Current action and preconditions to check: trajectory_clear

Your task: For each precondition in the list above, predict whether it will hold at this action.

Consider the current scene as observed from the mobile robot's camera, and analyze the predicted future states of all dynamic agents (e.g., people, animals, vehicles, or any moving entities) within the NEXT SECOND.

IMPORTANT: Only answer "very likely" if you are absolutely certain—based on strong, clear evidence—that a dynamic agent will violate the precondition in the predicted future state. Do NOT answer "very likely" for unlikely, ambiguous, or low-probability risks.

Ask yourself for each precondition: Is there a high probability, with clear and convincing evidence, that the predicted future states of any dynamic agent will interfere with the predicted future state of the currently executing action within the NEXT SECOND, causing that precondition to fail?

Assess the risk level based on these predictions. Use "likely" or "very likely" if motions create a clear risk of interference.

Use "neutral" or "improbable" if agents are nearby but their predicted paths are clearly diverging or non-conflicting.

Failure Risk Categories: "very improbable", "improbable", "neutral", "likely", "very likely"

Answer Format: Output ONLY the probability_of_failure value from these categories: "very improbable", "improbable", "neutral", "likely", "very likely"

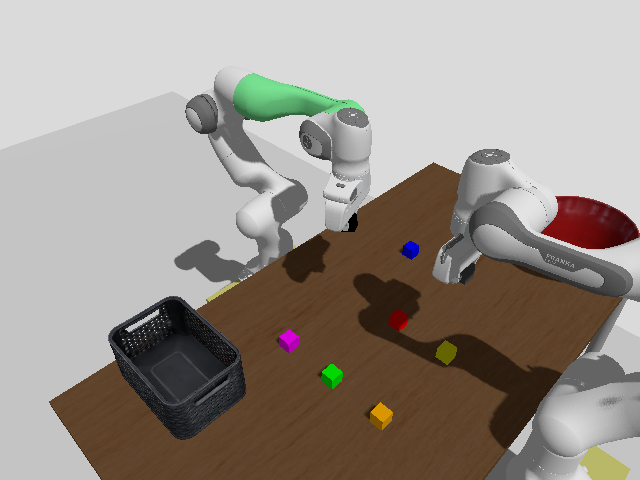

Answer: very improbable